Question: My xml:
'''
<?xml version="1.0" encoding="utf-8"?>
<RelativeLayout xmlns:android="http://schemas.android.com/apk/res/android"
android:layout_width="fill_parent" android:layout_height="fill_parent">
<TextView android:id="@+id/Title" android:text="title"
android:layout_width="fill_parent" android:layout_height="wrap_content"
android:singleLine="true" android:layout_alignParentTop="true" />
<EditText android:id="@+id/ReplyText" android:layout_width="fill_parent"
android:layout_height="fill_parent" android:gravity="top"
android:layout_below="@+id/Title" android:layout_above="@+id/Save" />
<!-- <WebView android:id="@+id/webview" android:layout_width="fill_parent"-->
<!-- android:layout_height="fill_parent" android:layout_below="@+id/Title"-->
<!-- android:layout_above="@+id/Save"/>-->
<Button android:text="Save" android:id="@+id/Save"
android:layout_width="wrap_content" android:layout_height="wrap_content"
android:layout_alignParentBottom="true"
android:layout_centerHorizontal="true" />
</RelativeLayout>
'''
Output in sdk 3 (1.5) and sdk 9 (2.3)

Why EditText is not displaying in 1.5 version?
There must be a solution of this, because if I replace EditText with WebView
with a little code added in onCreate method:
'''
WebView mWebView = (WebView) findViewById(R.id.webview);
mWebView.getSettings().setJavaScriptEnabled(true);
mWebView.loadData("test", "text/html", "utf-8");
mWebView.setWebViewClient(new WebViewClient());
'''
It displays WebView perfectly in both the version.
I want to set header and footer elements as show in picture and middle element should have full height/width of the rest of the place.
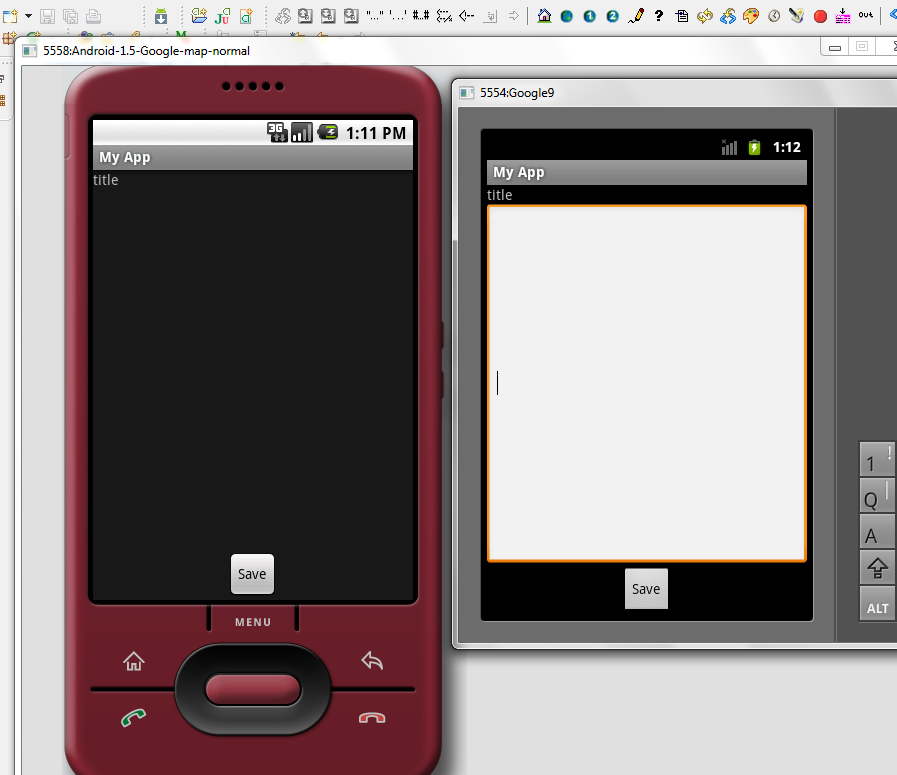
Answer: Not sure if this could be the issue, but this is wrong:
'''
android:layout_below="@+id/Title" android:layout_above="@+id/Save"
'''
the '@+id' means adding a new id, and in this case you are refering to Ids already defined (you define them in 'android:id="@+id/Title"' and 'android:id="@+id/Save"').
Also I had some problems in the past when referencing an id before the component itself (in this case you say in the EditText that it's above the button and the button is defined later)
I would write your whole layout like this:
'''
<?xml version="1.0" encoding="utf-8"?>
<RelativeLayout xmlns:android="http://schemas.android.com/apk/res/android"
android:layout_width="fill_parent"
android:layout_height="fill_parent">
<TextView android:id="@+id/Title"
android:text="title"
android:layout_width="fill_parent"
android:layout_height="wrap_content"
android:singleLine="true"
android:layout_alignParentTop="true" />
<Button android:text="Save"
android:id="@+id/Save"
android:layout_width="wrap_content"
android:layout_height="wrap_content"
android:layout_alignParentBottom="true"
android:layout_centerHorizontal="true" />
<EditText android:id="@+id/ReplyText"
android:layout_width="fill_parent"
android:layout_height="fill_parent"
android:gravity="top"
android:layout_below="@id/Title"
android:layout_above="@id/Save" />
</RelativeLayout>
'''